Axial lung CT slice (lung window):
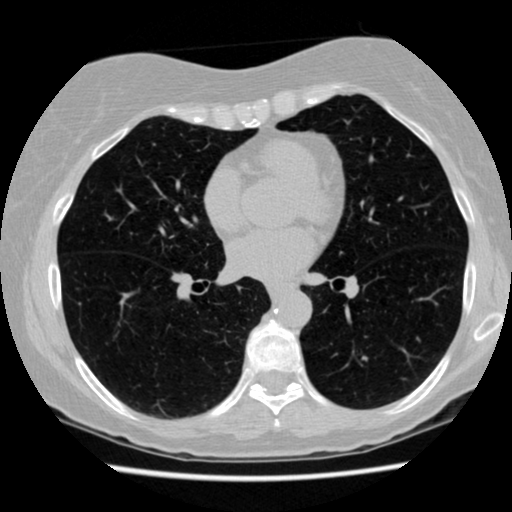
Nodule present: no